Question: I'd like to display Day (Percentage) eg Fri (22%) on the chart
Can do each individually:
Series Label Properties, Label data: #PERCENT{p0}
or: =Fields!DayOfWeek.Value
How to display both?

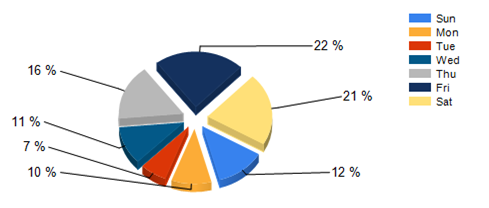
Answer: Here goes the expression:
'''
=Fields!DayOfWeek.Value+"(#PERCENT{p0})"
'''